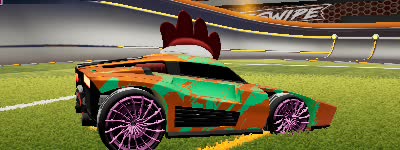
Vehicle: breakout